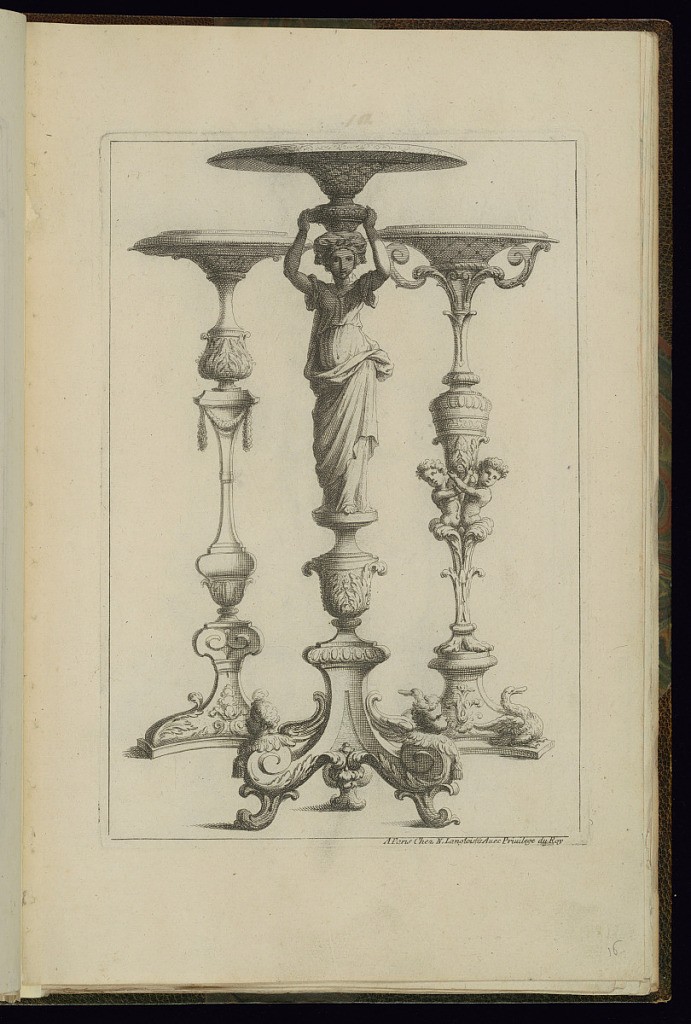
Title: Three Gueridons (Candlestands) Designs
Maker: Alexis Loir, French, 1640 - 1713
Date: ca.1660–1703
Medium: Etching on paper
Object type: Print
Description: Three designs for gueridons (candlestands) featuring a supporting caryatid (female supporting figure), putti torsos, festoon of leaves, foliate scrolls, scrolling acanthus leaves, c-scrolls, fleurons, gadrooning, wave pattern, birds, and winged putti terminal figures. The plate is signed by the publisher.